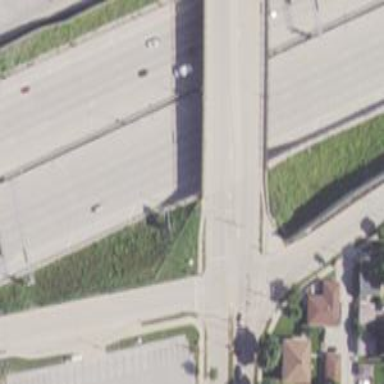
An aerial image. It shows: Secondary road bridge with dual carriageways.